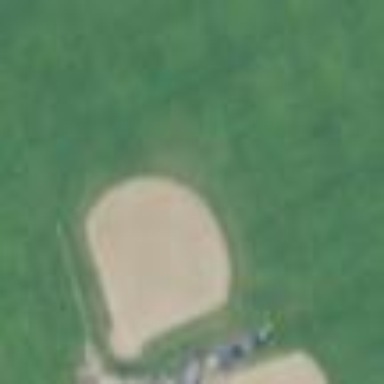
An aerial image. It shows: Baseball pitch for leisure land activities.